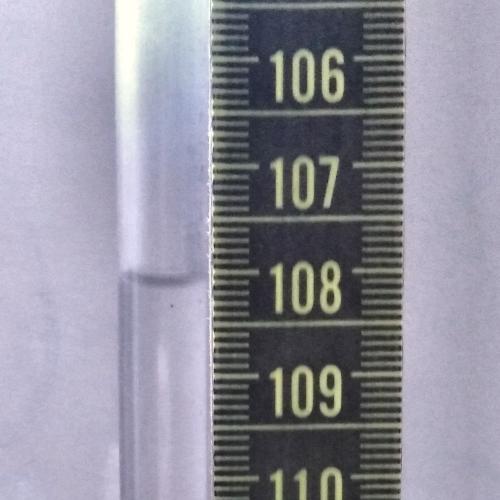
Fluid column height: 108.1 cm